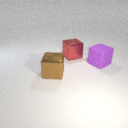
large purple rubber cube to the right of large brown metal cube